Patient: sex M, age 61
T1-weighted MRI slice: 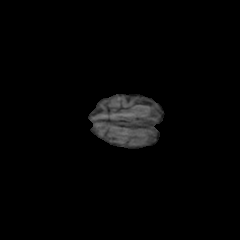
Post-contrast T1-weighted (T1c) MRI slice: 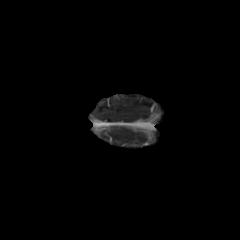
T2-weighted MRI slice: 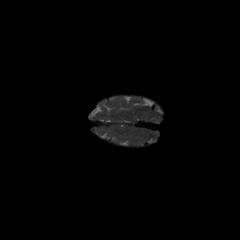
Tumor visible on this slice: no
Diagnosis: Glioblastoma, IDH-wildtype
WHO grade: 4